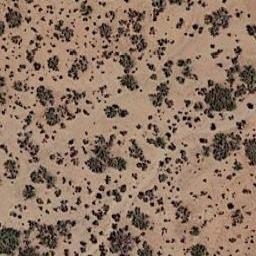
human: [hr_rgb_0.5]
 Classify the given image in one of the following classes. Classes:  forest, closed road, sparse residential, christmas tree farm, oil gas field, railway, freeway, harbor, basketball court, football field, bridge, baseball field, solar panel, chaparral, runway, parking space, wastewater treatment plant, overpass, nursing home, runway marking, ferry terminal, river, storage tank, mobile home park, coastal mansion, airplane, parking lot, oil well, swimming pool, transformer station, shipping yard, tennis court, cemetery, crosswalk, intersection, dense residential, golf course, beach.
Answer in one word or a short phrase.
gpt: chaparral